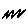
Label: zigzag